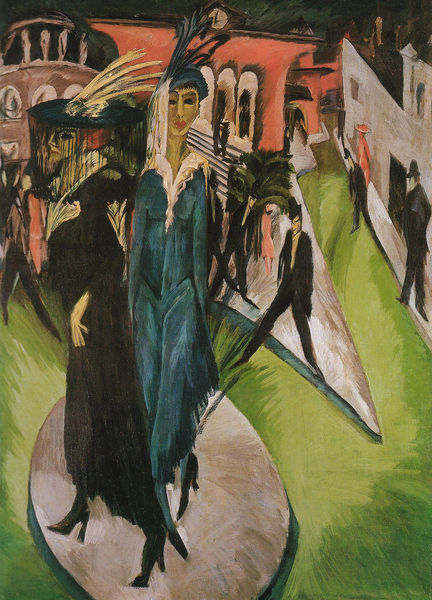
Titel: Potsdamer Platz
Künstler: Ernst Ludwig Kirchner
Standort: Berlin
Institution: Neue Nationalgalerie
Schlagwörter: blau, dunkel, feder, gemälde, mann, schatten, weiß, bäume, frauen, grün, kirchner, menschen, stadt, abend, damen, elegant, fenster, frau, grau, hut, hüte, kleid, kleider, männer, nacht, paris, renoir, schwarz, strasse, szene, säule, tür, türkis, zeichnung, dame, gebäude, gras, haus, park, rasen, rot, schleier, weg, wiese, expressionismus, fest, gesellschaft, herren, hochformat, malerei, mode, party, anzug, anzüge, architektur, bluse, federn, gesicht, kragen, spitze, stehen, herr, öl, häuser, brücke, gehen, kirche, schlank, insel, dunkelheit, haare, kostüm, mantel, realismus, pflanze, prostituierte, theater, kontrast, schräg, kreis, rund, garten, federhut, farbig, bogen, fassade, perspektive, zwei, schuhe, moderne, abends, abstrakt, modern, mauer, farbe, lila, klein, platz, beleuchtung, figuren, ölgemälde, treppe, arches, blue, columns, crowd, fancy, feathers, fringe, hands, hat, men, oil, people, red, stairs, steps, stool, white, window, women, black, collar, dress, dresses, expressionism, face, female, figures, funeral, green, ladies, lady, munch, nose, painting, portrait, social, society, spitz, table, wall, windows, witwe, witwen, woman, yellow, ernst, schmal, uhr, oil painting, pink, two, brown, perspective, stufen, podest, rodin, tor, grossstadt, bögen, melone, eingang, arkade, berlin, eckig, bürgersteig, expressionistisch, groß, straßenszene, mäntel, stiefel, rathaus, arkaden, sonntag, portal, zacken, feather, flower, expressiv, gaugin, man, sky, stone, building, house, german, houses, island, roof, street, schräge, aussen, costume, eyes, feet, suit, evening, flat, grass, light, trim, verschleiert, pavillion, purple, shadow, coat, fabric, fur, mouth, coats, hats, peacock, walking, boots, french, model, twisted, ludwig, clock, door, scene, suits, abstract, town, victorian, die brücke, überzeichnet, city, human, square, buildings, style, lawn, art, colors, verzerrt, shoe, shoes, box, zackig, expessionismus, verkehrsinsel, streets, kantig, abstrackt, circle, thater, nutte, mourning, lips, blue dress, cubism, paint, kirchgang, elongated, ernst ludwig kirchner, nachtleben, gentleman, sidewalk, top hat, twenties, urban, hure, verzogen, humans, structure, rich, fashion, stöckelschuhe, tan, dance, standing, perskeptive, stadtleben, gentlemen, schwarzes kleid, tall, art deco, anziehend, alexanderplatz, cage, distorted, featehrs, hutfedern, prostitute, rothaasrig, skewed, stan, ubran, veil, warped, übertrieben, surreal, new art, sharp, black dress, floor, cube, rotlicht, treppen, cylinder, aqua, tanz, area, platform, brushwork, trauer, stadtmenschen, 20er jahre, rote fassade, petrolfarbenes kleid, two women, max ernst, tulouse, lotrec, brows, heels, festher, ma, stark, pedastal, teal, beckman, buttress, shroud, 20s, verzerurng, geääude, potsdammer platz, ludwig kirchner, gebaude, strests, ritch, red buildings, meni, 2-s, flappers, foreshortened, plam, feil